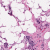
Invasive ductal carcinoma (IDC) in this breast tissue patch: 1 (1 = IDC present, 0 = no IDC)